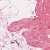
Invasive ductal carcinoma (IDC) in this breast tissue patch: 0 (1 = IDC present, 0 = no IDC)